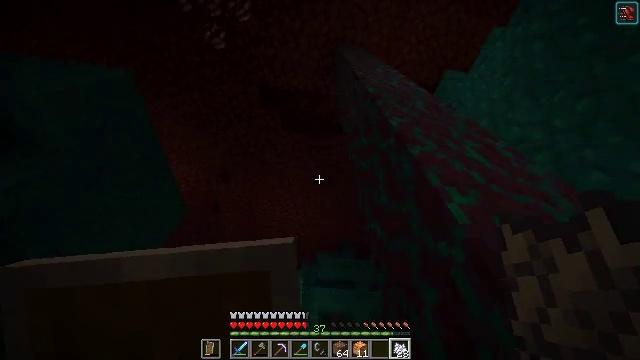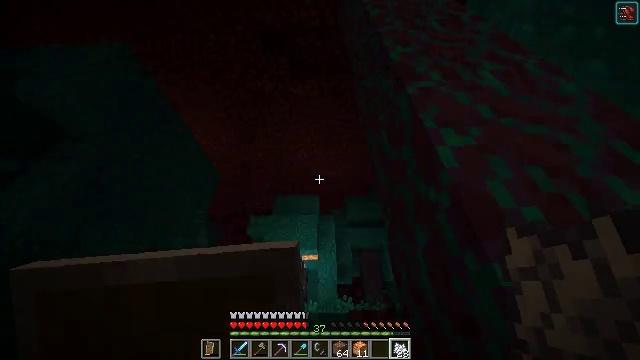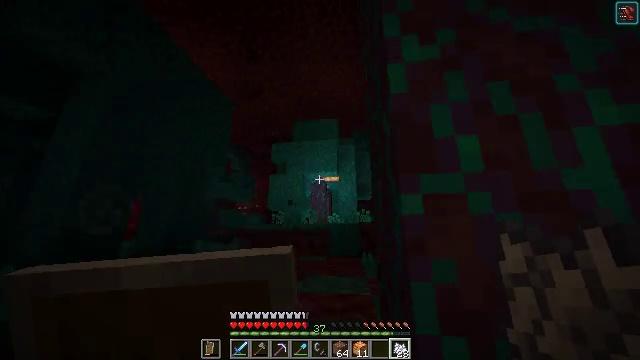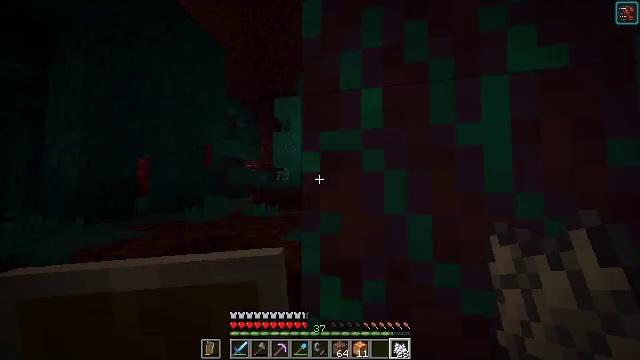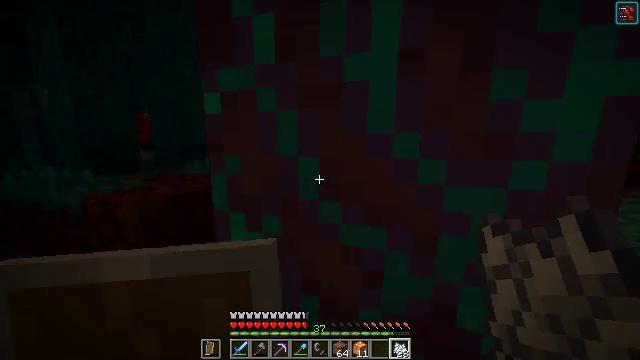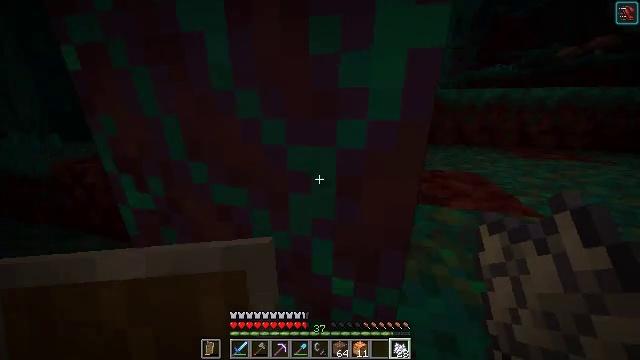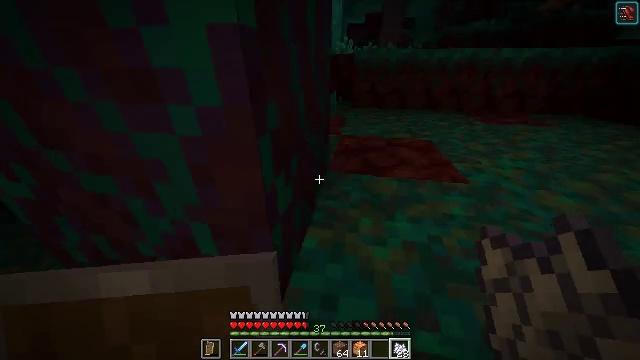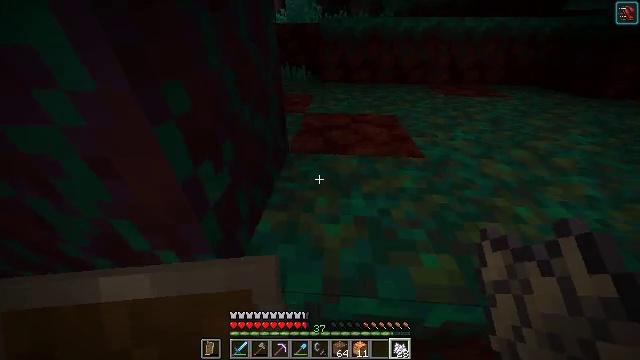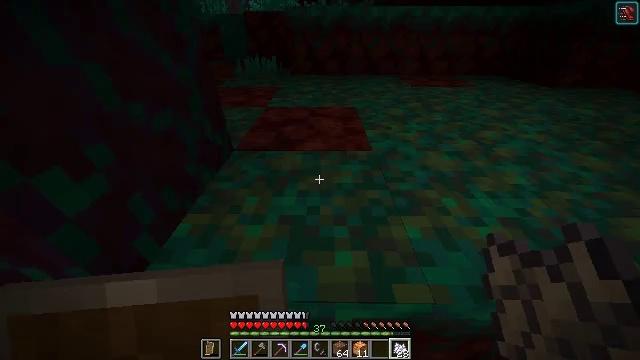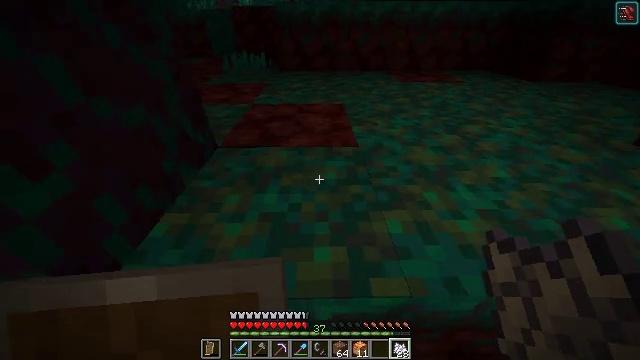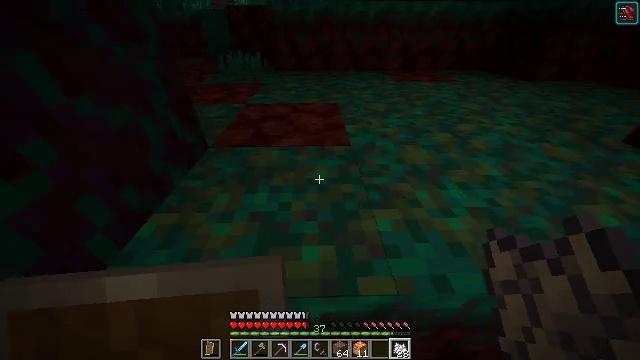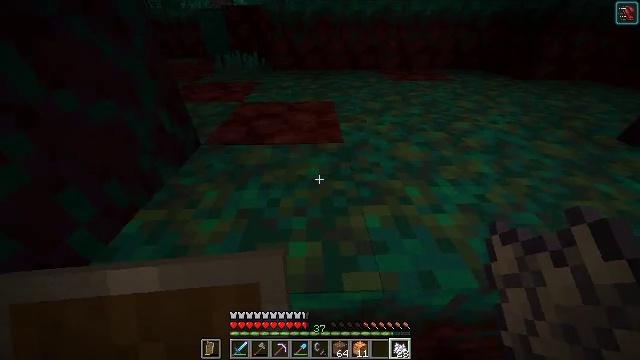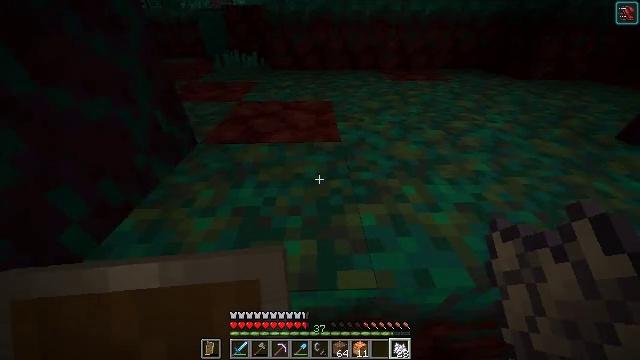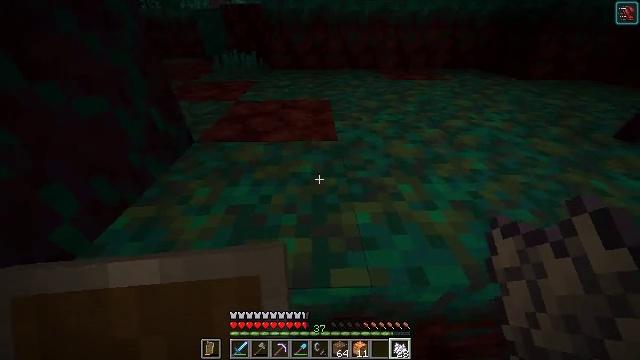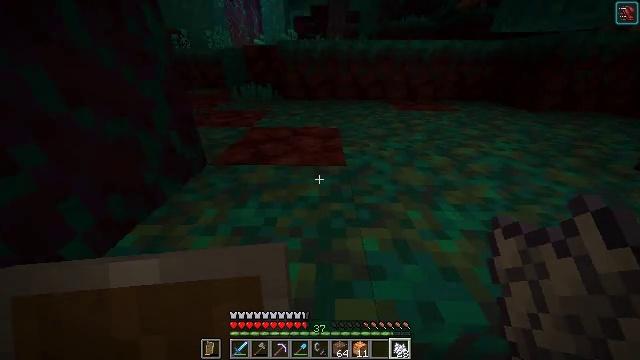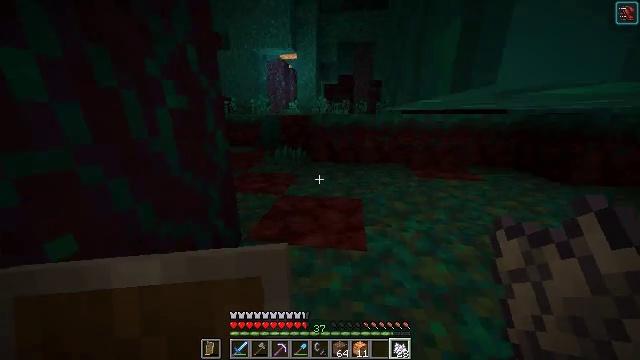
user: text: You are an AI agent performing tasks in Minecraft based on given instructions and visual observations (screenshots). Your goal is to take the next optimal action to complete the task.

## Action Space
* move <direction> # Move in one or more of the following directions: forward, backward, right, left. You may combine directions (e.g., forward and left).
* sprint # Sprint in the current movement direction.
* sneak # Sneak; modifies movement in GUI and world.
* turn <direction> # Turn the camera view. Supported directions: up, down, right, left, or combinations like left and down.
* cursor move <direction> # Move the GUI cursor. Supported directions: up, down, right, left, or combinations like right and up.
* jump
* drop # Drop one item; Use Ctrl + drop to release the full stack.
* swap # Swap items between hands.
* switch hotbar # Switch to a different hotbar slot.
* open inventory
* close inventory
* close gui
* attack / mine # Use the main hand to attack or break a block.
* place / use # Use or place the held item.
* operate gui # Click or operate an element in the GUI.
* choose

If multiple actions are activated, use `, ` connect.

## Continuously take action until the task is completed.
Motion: motion action
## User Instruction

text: Attack the shroomlight to pick it up.
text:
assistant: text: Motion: move right, turn left and down
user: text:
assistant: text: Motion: move right, turn left and down
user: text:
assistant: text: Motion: move right, turn left and down
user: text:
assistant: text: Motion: move right, turn left and down
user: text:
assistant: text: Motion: move right, turn down
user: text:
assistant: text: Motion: move right, turn right and down
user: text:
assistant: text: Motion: move right, turn right and down
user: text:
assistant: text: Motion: turn right and down
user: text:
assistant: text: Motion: turn right
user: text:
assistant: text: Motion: no_op
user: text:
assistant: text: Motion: no_op
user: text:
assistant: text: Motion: move forward
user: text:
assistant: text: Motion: move forward
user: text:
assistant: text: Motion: move forward, turn left and up
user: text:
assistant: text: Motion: move forward, turn left and up, jump
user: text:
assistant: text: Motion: move forward, turn left and up, jump
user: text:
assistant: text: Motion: move forward, turn up, jump
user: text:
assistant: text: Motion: move forward, turn up, jump
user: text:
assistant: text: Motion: move forward, turn up
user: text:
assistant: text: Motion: move forward
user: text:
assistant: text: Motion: move forward
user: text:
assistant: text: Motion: move forward
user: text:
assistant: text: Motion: move forward
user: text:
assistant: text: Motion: move forward
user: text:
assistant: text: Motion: move forward
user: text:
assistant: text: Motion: move forward, turn down
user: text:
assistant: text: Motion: move forward
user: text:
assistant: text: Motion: move forward
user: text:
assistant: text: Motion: move forward, turn right
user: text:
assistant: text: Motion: move forward, turn right